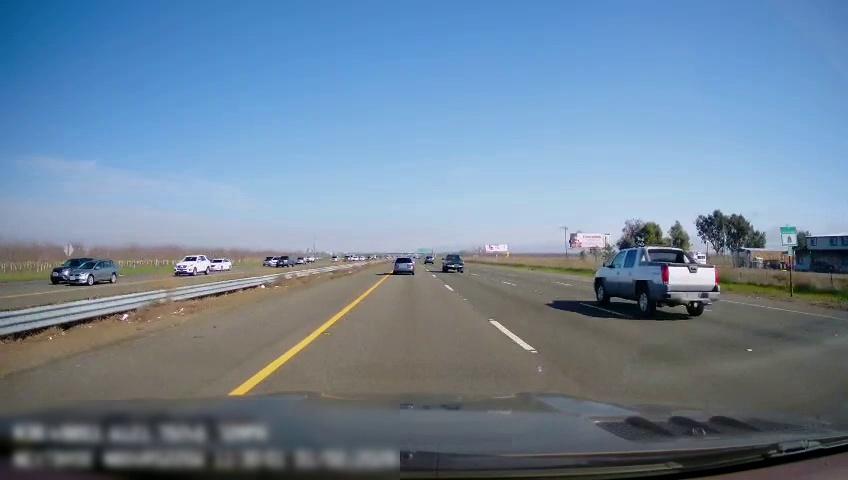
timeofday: Day
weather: Sunny
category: Drivable Space
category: Drivable Space
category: Vehicles | SUV
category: Vehicles | SUV
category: Vehicles | SUV
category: Vehicles | Truck
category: Vehicles | SUV
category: Vehicles | SUV
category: Vehicles | SUV
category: Vehicles | Car
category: Vehicles | Truck
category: Vehicles | Truck
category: Vehicles | SUV
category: Vehicles | Truck
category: Vehicles | Truck
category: Lanes | Current Lane
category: Lanes | Current Lane
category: Lanes | Alternate Lane
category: Lanes | Alternate Lane
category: Lanes | Alternate Lane
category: Lanes | Opposite Lane